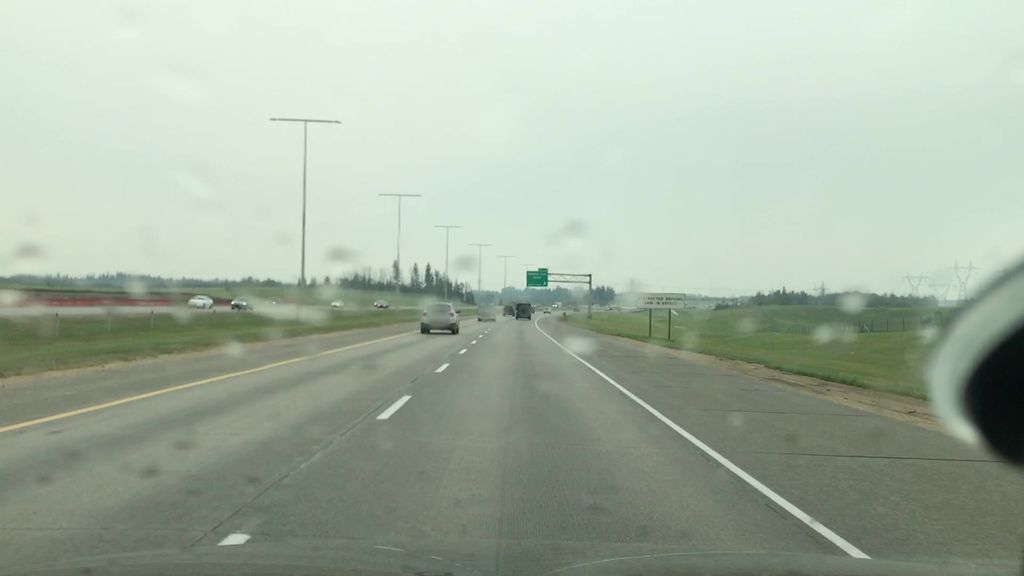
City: edmonton